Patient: sex F, age 57
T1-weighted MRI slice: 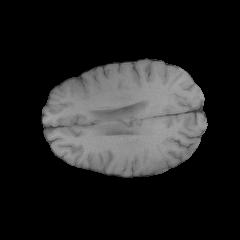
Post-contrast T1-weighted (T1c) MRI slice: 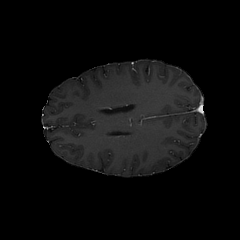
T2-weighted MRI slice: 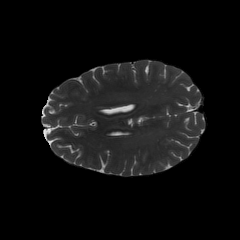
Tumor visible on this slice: no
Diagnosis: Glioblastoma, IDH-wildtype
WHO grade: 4